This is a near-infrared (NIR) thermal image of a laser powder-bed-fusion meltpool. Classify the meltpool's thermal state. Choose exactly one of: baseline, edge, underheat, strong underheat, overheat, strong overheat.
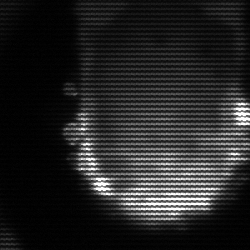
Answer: baseline